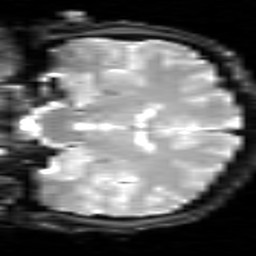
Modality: inplaneT2
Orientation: coronal
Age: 21
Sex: male